Interaction volume radius: 5 \u00c5
Interaction volume height: 30 \u00c5
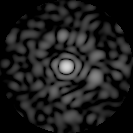
Disorder parameter: 0.8453